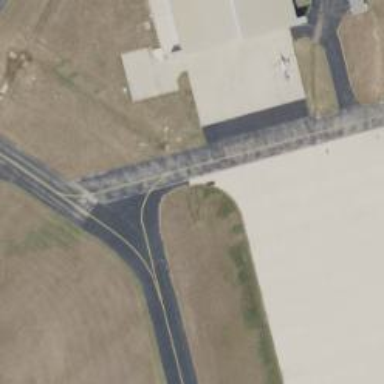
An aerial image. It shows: Image of taxiway at airport.